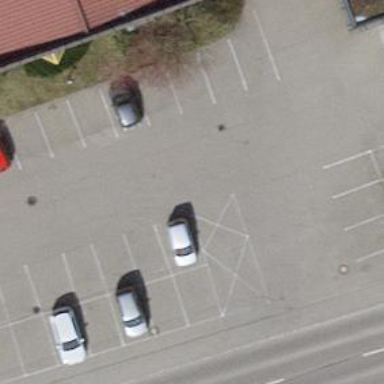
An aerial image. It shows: Asphalt parking aisle designated as service road.